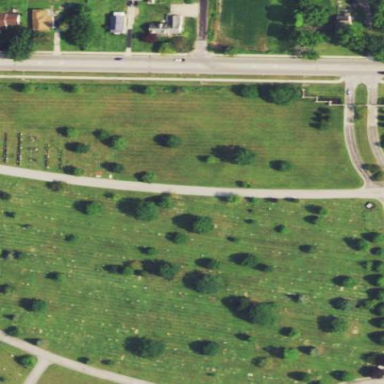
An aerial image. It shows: Cemetery.